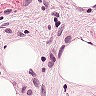
Metastatic tissue present: yes